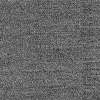
Atmospheric dust classification: dusty